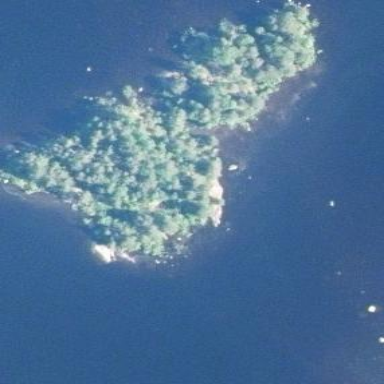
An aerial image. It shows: Islet.